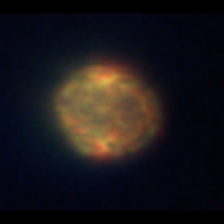
Taxon: Ciliates
Group: Other